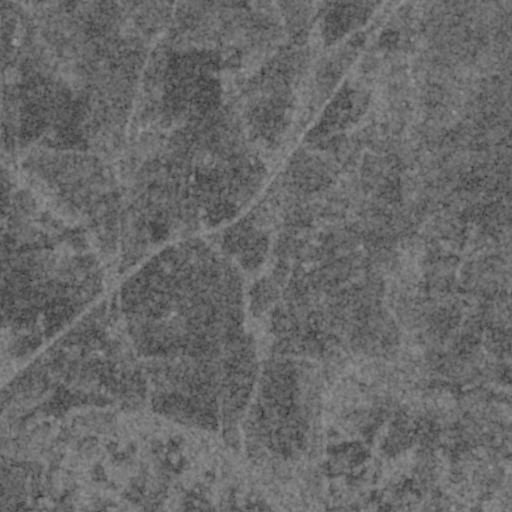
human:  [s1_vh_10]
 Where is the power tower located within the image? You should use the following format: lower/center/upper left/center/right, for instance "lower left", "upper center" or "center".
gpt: The power tower is located in the upper left of the image.
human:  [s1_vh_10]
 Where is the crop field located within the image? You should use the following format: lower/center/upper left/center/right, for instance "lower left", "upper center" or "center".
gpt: There is no crop field in the image.

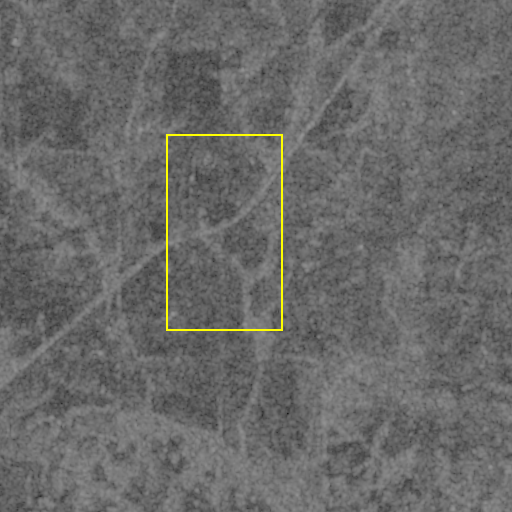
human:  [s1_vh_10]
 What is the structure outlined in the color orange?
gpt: There is no orange outline.
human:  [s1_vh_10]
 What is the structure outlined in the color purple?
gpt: There is no structure outlined in purple.